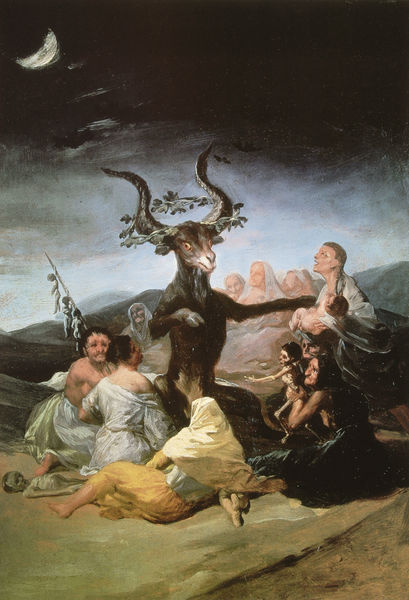
Titel: The Witches' Sabbath
Künstler: Francisco José Goya Lucientes
Standort: Madrid
Institution: Museo Lázaro Galiano
Schlagwörter: berg, blau, blätter, dunkel, gemälde, gott, gruppe, himmel, körper, mann, weiß, wolken, frauen, gelb, grün, landschaft, menschen, ocker, sitzen, äste, braun, femmes, frau, grau, kleider, licht, männer, nacht, schmuck, schwarz, schleier, tier, tuch, wiese, wolke, alt, bart, jung, alte, arm, augen, historie, leiche, tod, tot, toter, horn, dämmerung, hügel, natur, zweige, boden, dunkelheit, sitzend, tücher, kind, mutter, kontrast, kinder, kreis, helldunkel, nachthimmel, hufe, liegen, düster, berge, düne, gebirge, wüste, baby, figuren, wein, homme, jaune, aufrecht, goya, liegend, leuchten, schauspiel, oben, mond, antike, greis, religion, babys, traum, halbmond, mondsichel, sichel, noir, tote, beten, zeremonie, kranz, mythologie, gruppenbild, skelett, dunkle, krankheit, teufel, zeus, satyr, hunger, griechisch, mischwesen, mythos, pan, fabelwesen, erscheinung, opfer, speer, hörner, greisin, verehrung, femme, verhüllt, anbetung, leichnahm, bock, bulle, stier, schäfer, ziegenbock, ziege, ciel, greise, lune, nuit, klagen, vieille, mütter, lager, blocksberg, geist, geister, hexe, hexen, skellett, bébé, enfant, kult, widder, steinbock, vieux, ligend, chemin, ovid, lukas, monstre, götzen, wehklagen, jammern, opfergabe, geänder, wahn, verschwörung, aberglaube, hexer, wider, animal, opfern, oberon, sichelmond, götze, ketzer, route, teuflisch, erhängt, gehängte, pfern, bacchanten, abgott, methamorphosen, viertelmond, mysthisch, al, ketzerei, satyr mondlicht heidnischer gott ziegenbock, ziegengott, hexensabatt, bocksberg, kinderopfer, spieß, bulle3